Aerial crown-view tile of a tropical tree (Barro Colorado Island, Panama), acquired 20250217:
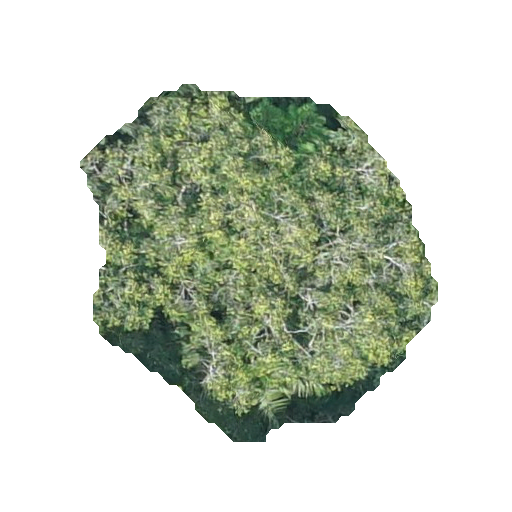
Species: Guatteria lucens
GBIF accepted scientific name: Guatteria lucens
Crown area: 133.69 m²